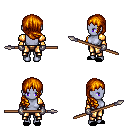
a pixel art fantasy rpg character, female body template, dark elf, purple skin, gold arm armor, gold greaves, dark blonde right-swept hairstyle, metal gloves, black slippers, spear, four views (front, back, left, right), 2x2 character sprite sheet, small pixel art, hard edges, no anti-aliasing